Question:
I want to draw error icon in all the cell which are validated at a time in datageid in devExpres.
I was draw a error icon in cell but there is some problem,
1.Color of the cell is overwritted on the error icon.
2.Text of grid and error icon both are mixed that why text is not display excat.
I want perfect example. Is any one have solution?
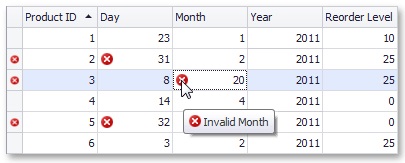
Answer: This can be achieved using the 'CustomDrawEventHandler' as shown below
'''
Private Sub CustomDrawEventHandler(. ByVal .. As )
If IsError(...) Then
e.EditViewInfo.ErrorIconText = "IsNull"
e.EditViewInfo.ShowErrorIcon = True
e.EditViewInfo.FillBackground = True
e.EditViewInfo.ErrorIcon = DXErrorProvider.GetErrorIconInternal(ErrorType.Critical)
e.EditViewInfo.CalcViewInfo(e.Graphics)
End If
End Sub
'''
For more info check this DevExpress Kb article:
<URL>